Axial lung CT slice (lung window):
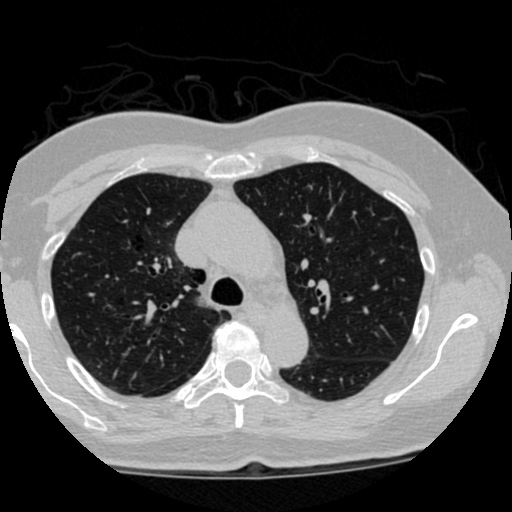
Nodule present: no